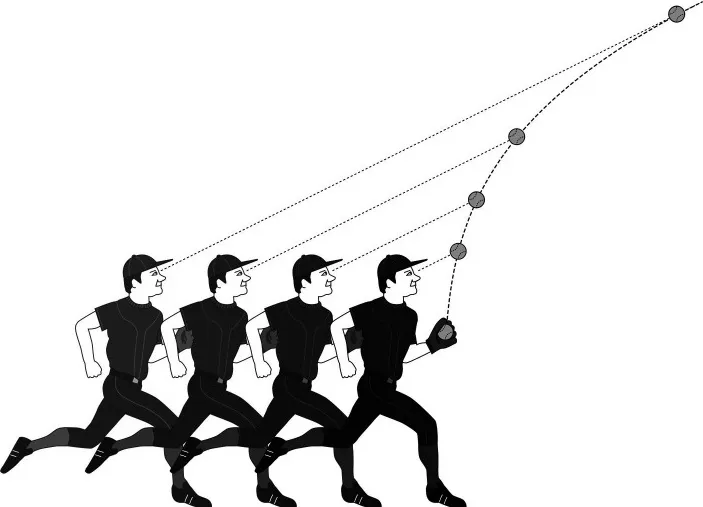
Gaze heuristic. The player adjusts the running speed so that the angle of gaze remains constant. The angle of gaze is the angle between the line from eye to ball and the ground. Shown is the player's position relative to the ball for four points in time.
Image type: radiology (ct)